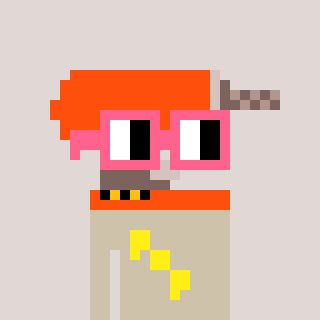
a pixel art character with square pink glasses, a drill-shaped head and a bege-colored body on a warm background